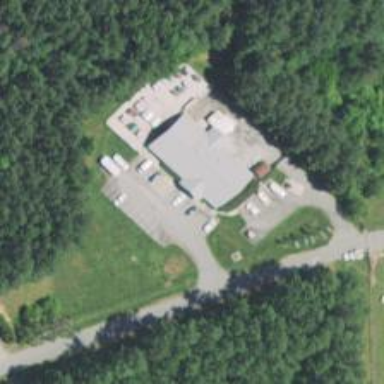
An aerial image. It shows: Animal shelter.